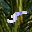
Label: 5